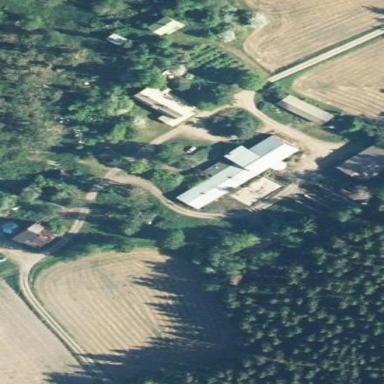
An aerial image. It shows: Farmyard area.